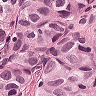
Metastatic tissue present: yes